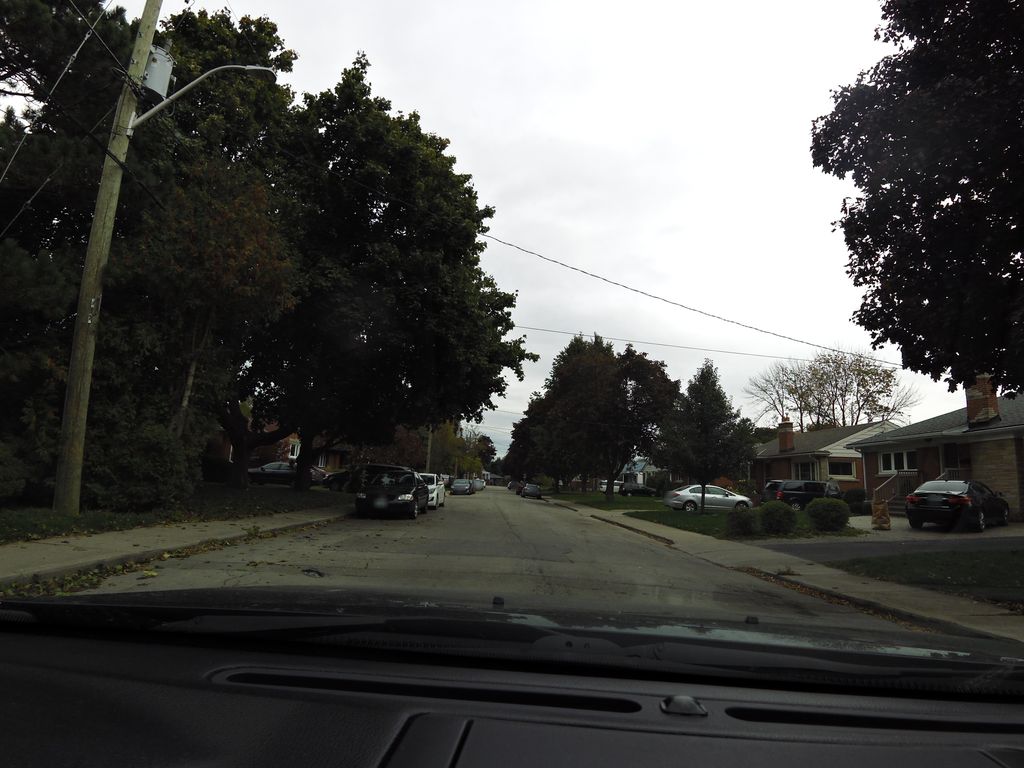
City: hamilton